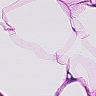
Metastatic tissue present: no